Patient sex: M
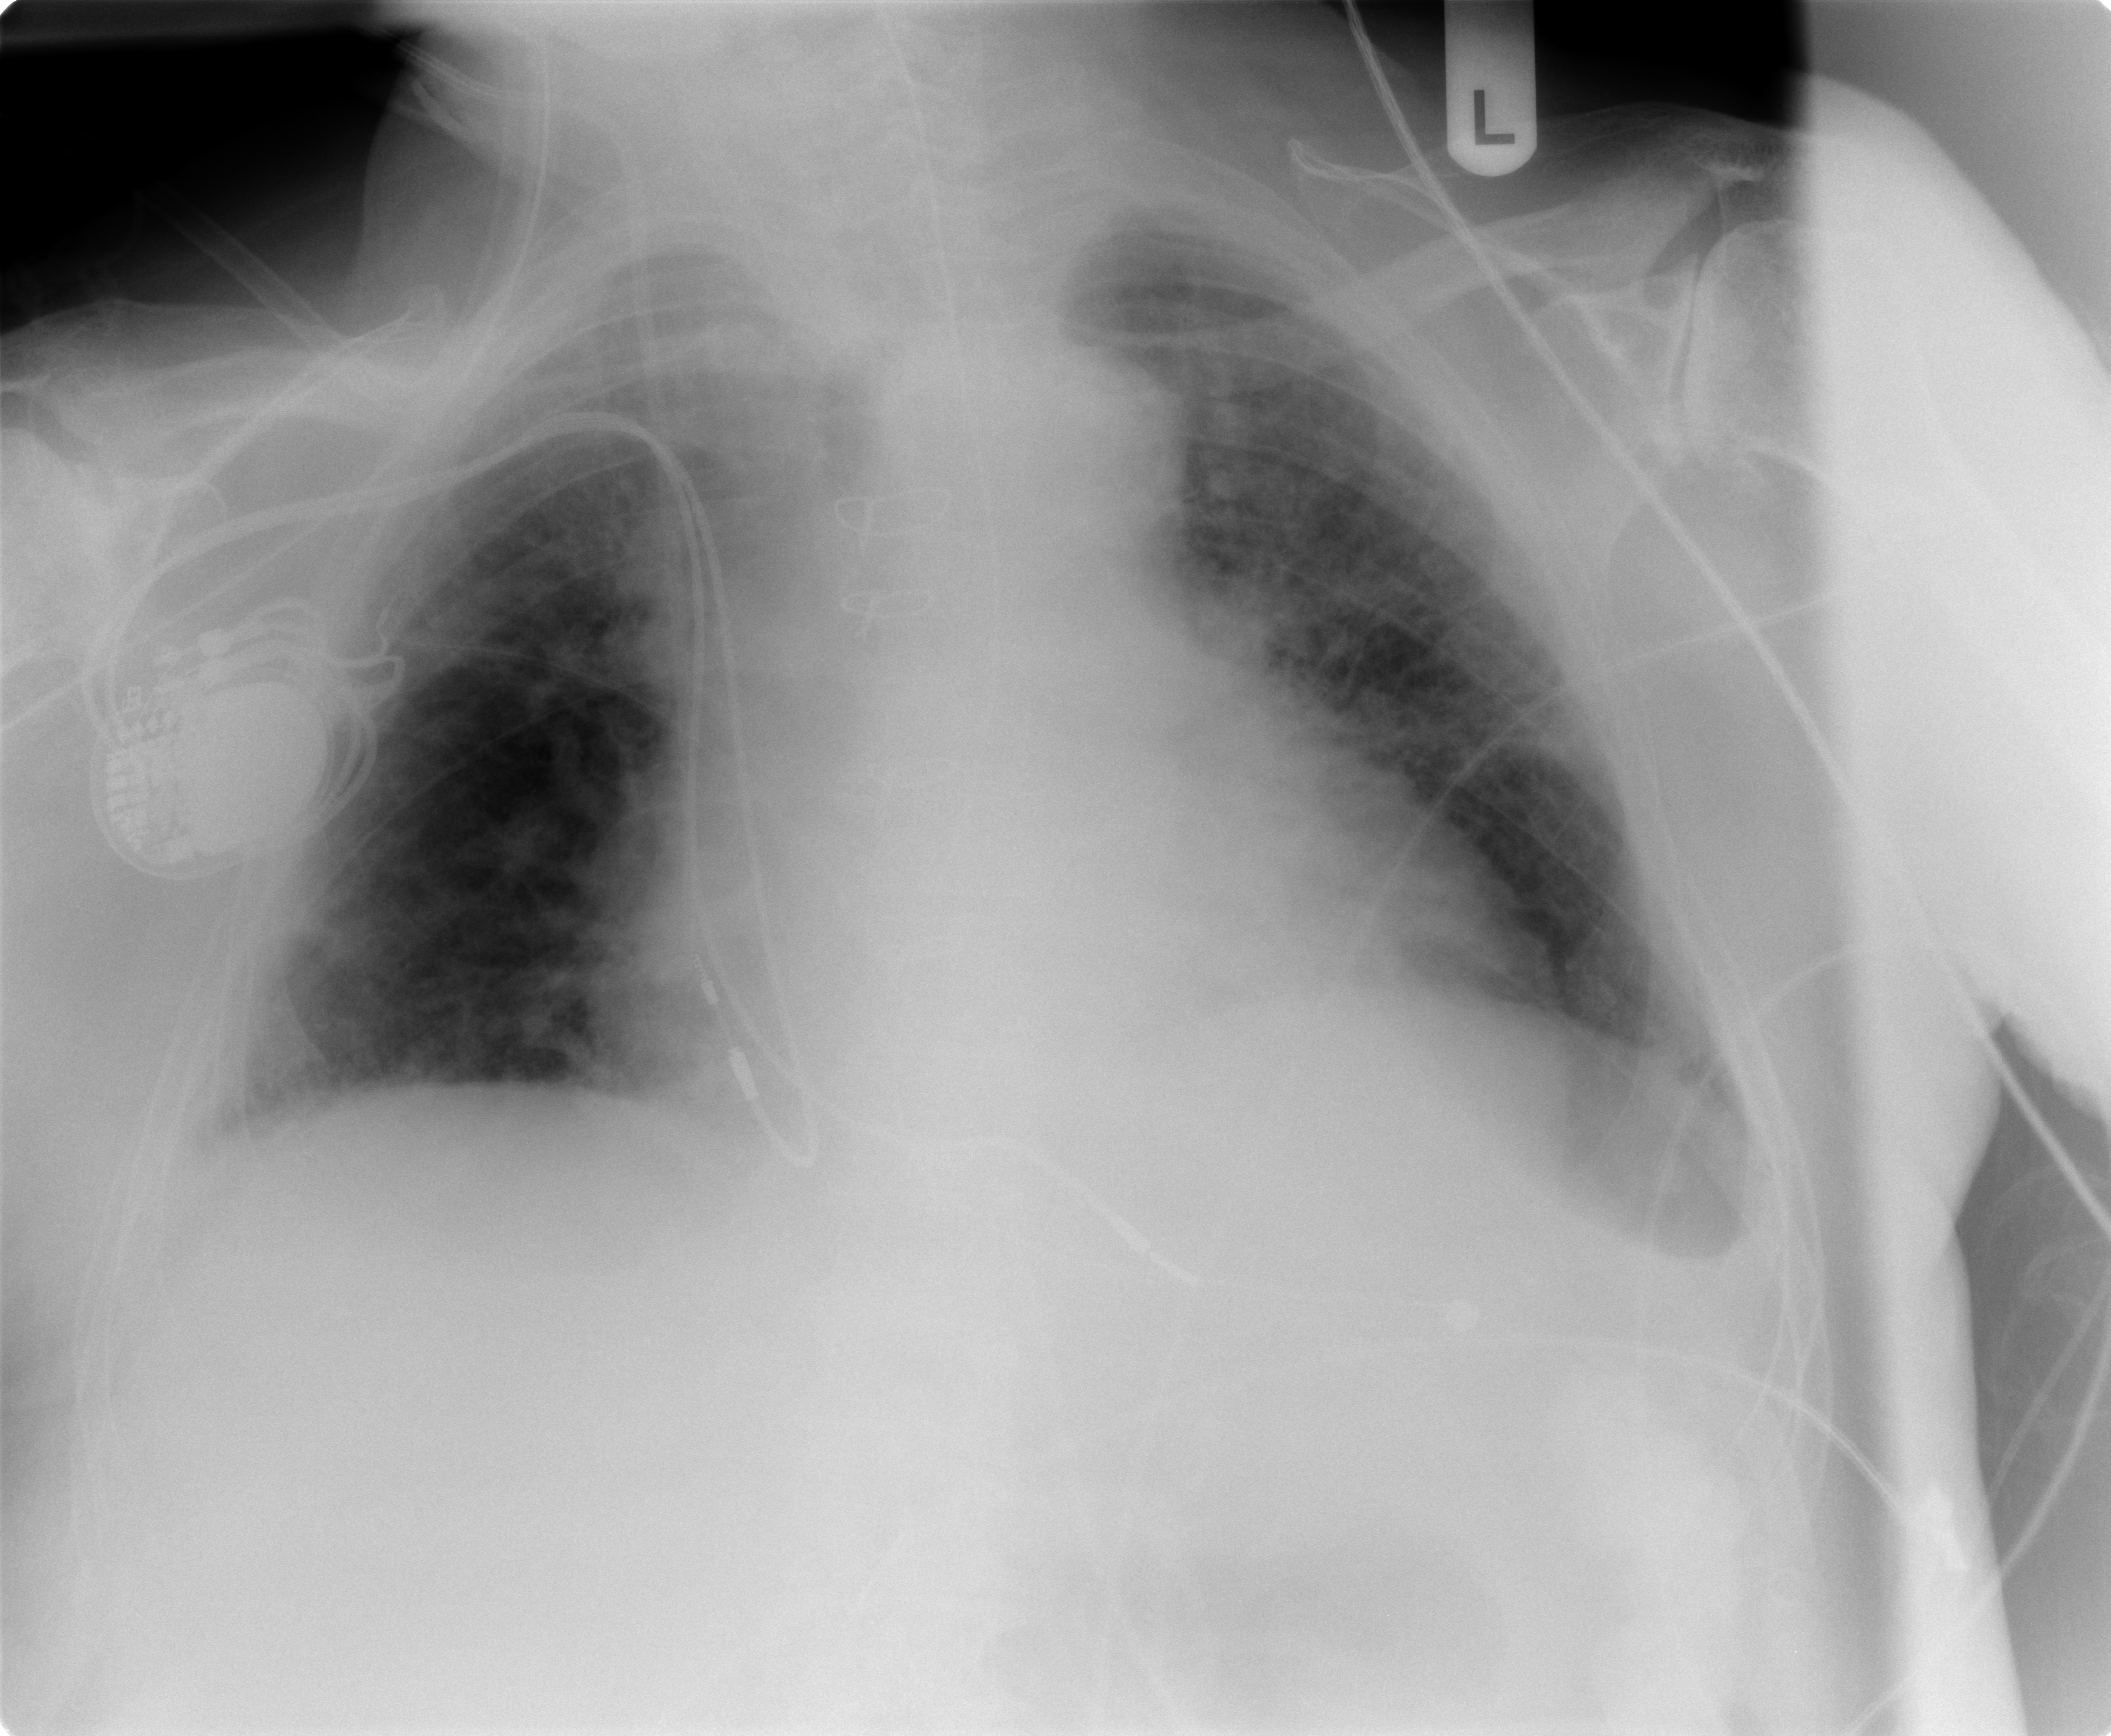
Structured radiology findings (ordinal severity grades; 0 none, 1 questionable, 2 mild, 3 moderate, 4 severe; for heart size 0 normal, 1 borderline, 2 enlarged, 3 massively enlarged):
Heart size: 2
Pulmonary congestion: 2
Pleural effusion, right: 2
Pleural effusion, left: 2
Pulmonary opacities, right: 0
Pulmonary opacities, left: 0
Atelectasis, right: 2
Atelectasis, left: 2